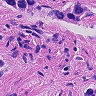
Metastatic tissue present: yes